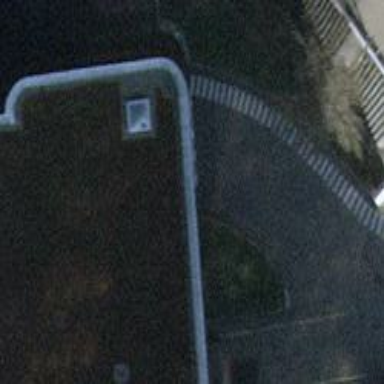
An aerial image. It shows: Entrance to parking area.